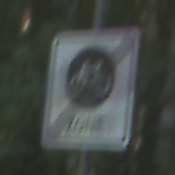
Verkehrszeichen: EndeFahrradzone
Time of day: MorningAfternoon
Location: Outdoor (Nature)
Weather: Clear
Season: NotSpecified
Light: Natural